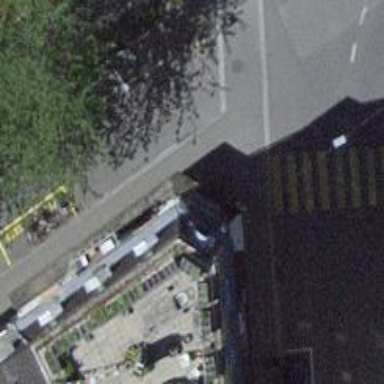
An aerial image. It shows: Cafe.